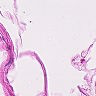
Metastatic tissue present: no